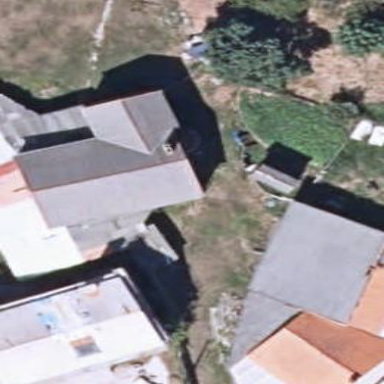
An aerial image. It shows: Simple house.